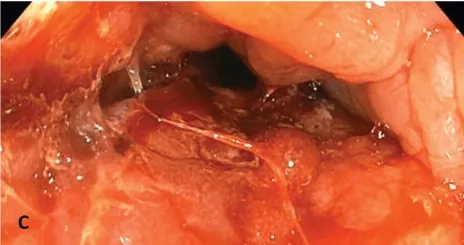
Representative images from the colonoscopy. (c): Circumferential rectal mass with noted scope dilated colonic lumen. Multiple biopsies were taken.
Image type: endoscopy (gi_endoscopy)